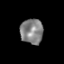
Tissue: skin
Cell type: Epithelial cells
Senescence score: 0.2627
Nuclear area (px): 556
Mean DAPI intensity: 130.811